Field crop: maize
Growth stage: 2
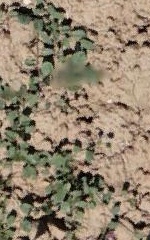
Species: convolvulus